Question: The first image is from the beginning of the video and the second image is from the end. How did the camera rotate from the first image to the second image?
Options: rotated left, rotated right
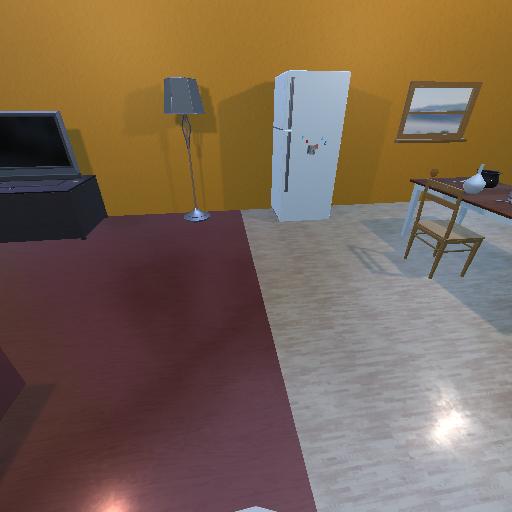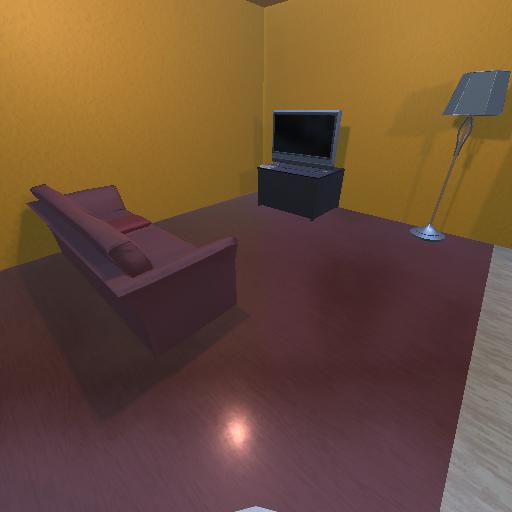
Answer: rotated left